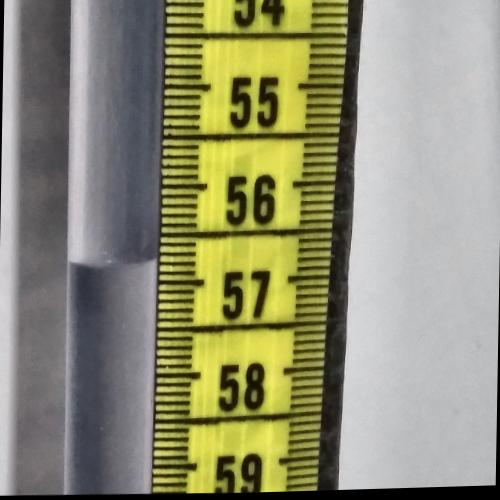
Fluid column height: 56.8 cm